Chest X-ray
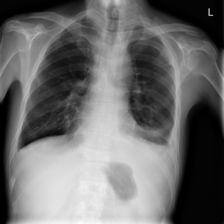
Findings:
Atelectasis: negative
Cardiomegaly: negative
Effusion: positive
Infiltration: negative
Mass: negative
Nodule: negative
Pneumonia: negative
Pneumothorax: negative
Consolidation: negative
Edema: negative
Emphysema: negative
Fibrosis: negative
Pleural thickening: negative
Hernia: negative